Question: I'm currently working on a android application to help my dad with his job, but when starting with 'ionic start FirstApp blank' the command is unable to continue due to a fatal error
I'm on Windows 10, my node version is v6.11.2, npm version is 3.10.10, ionic v3.7.0, git version 2.14.0.windows.1.
PS: I alredy have a SSH key
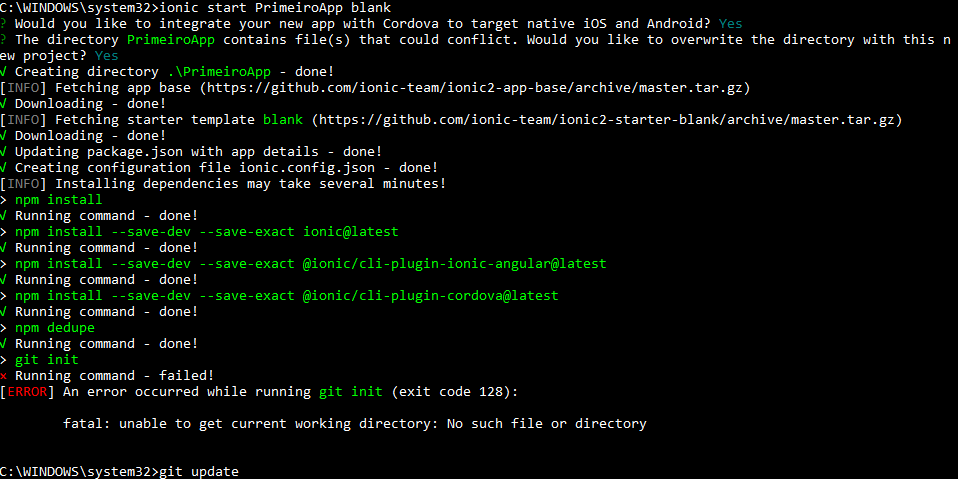
Answer: You are attempting to create a new project in 'C:\WINDOWS\system32'. This is definitely not a good place to do that, Windows won't let you.
Make a new directory somewhere else first, and create your project there.